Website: apple
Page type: payment
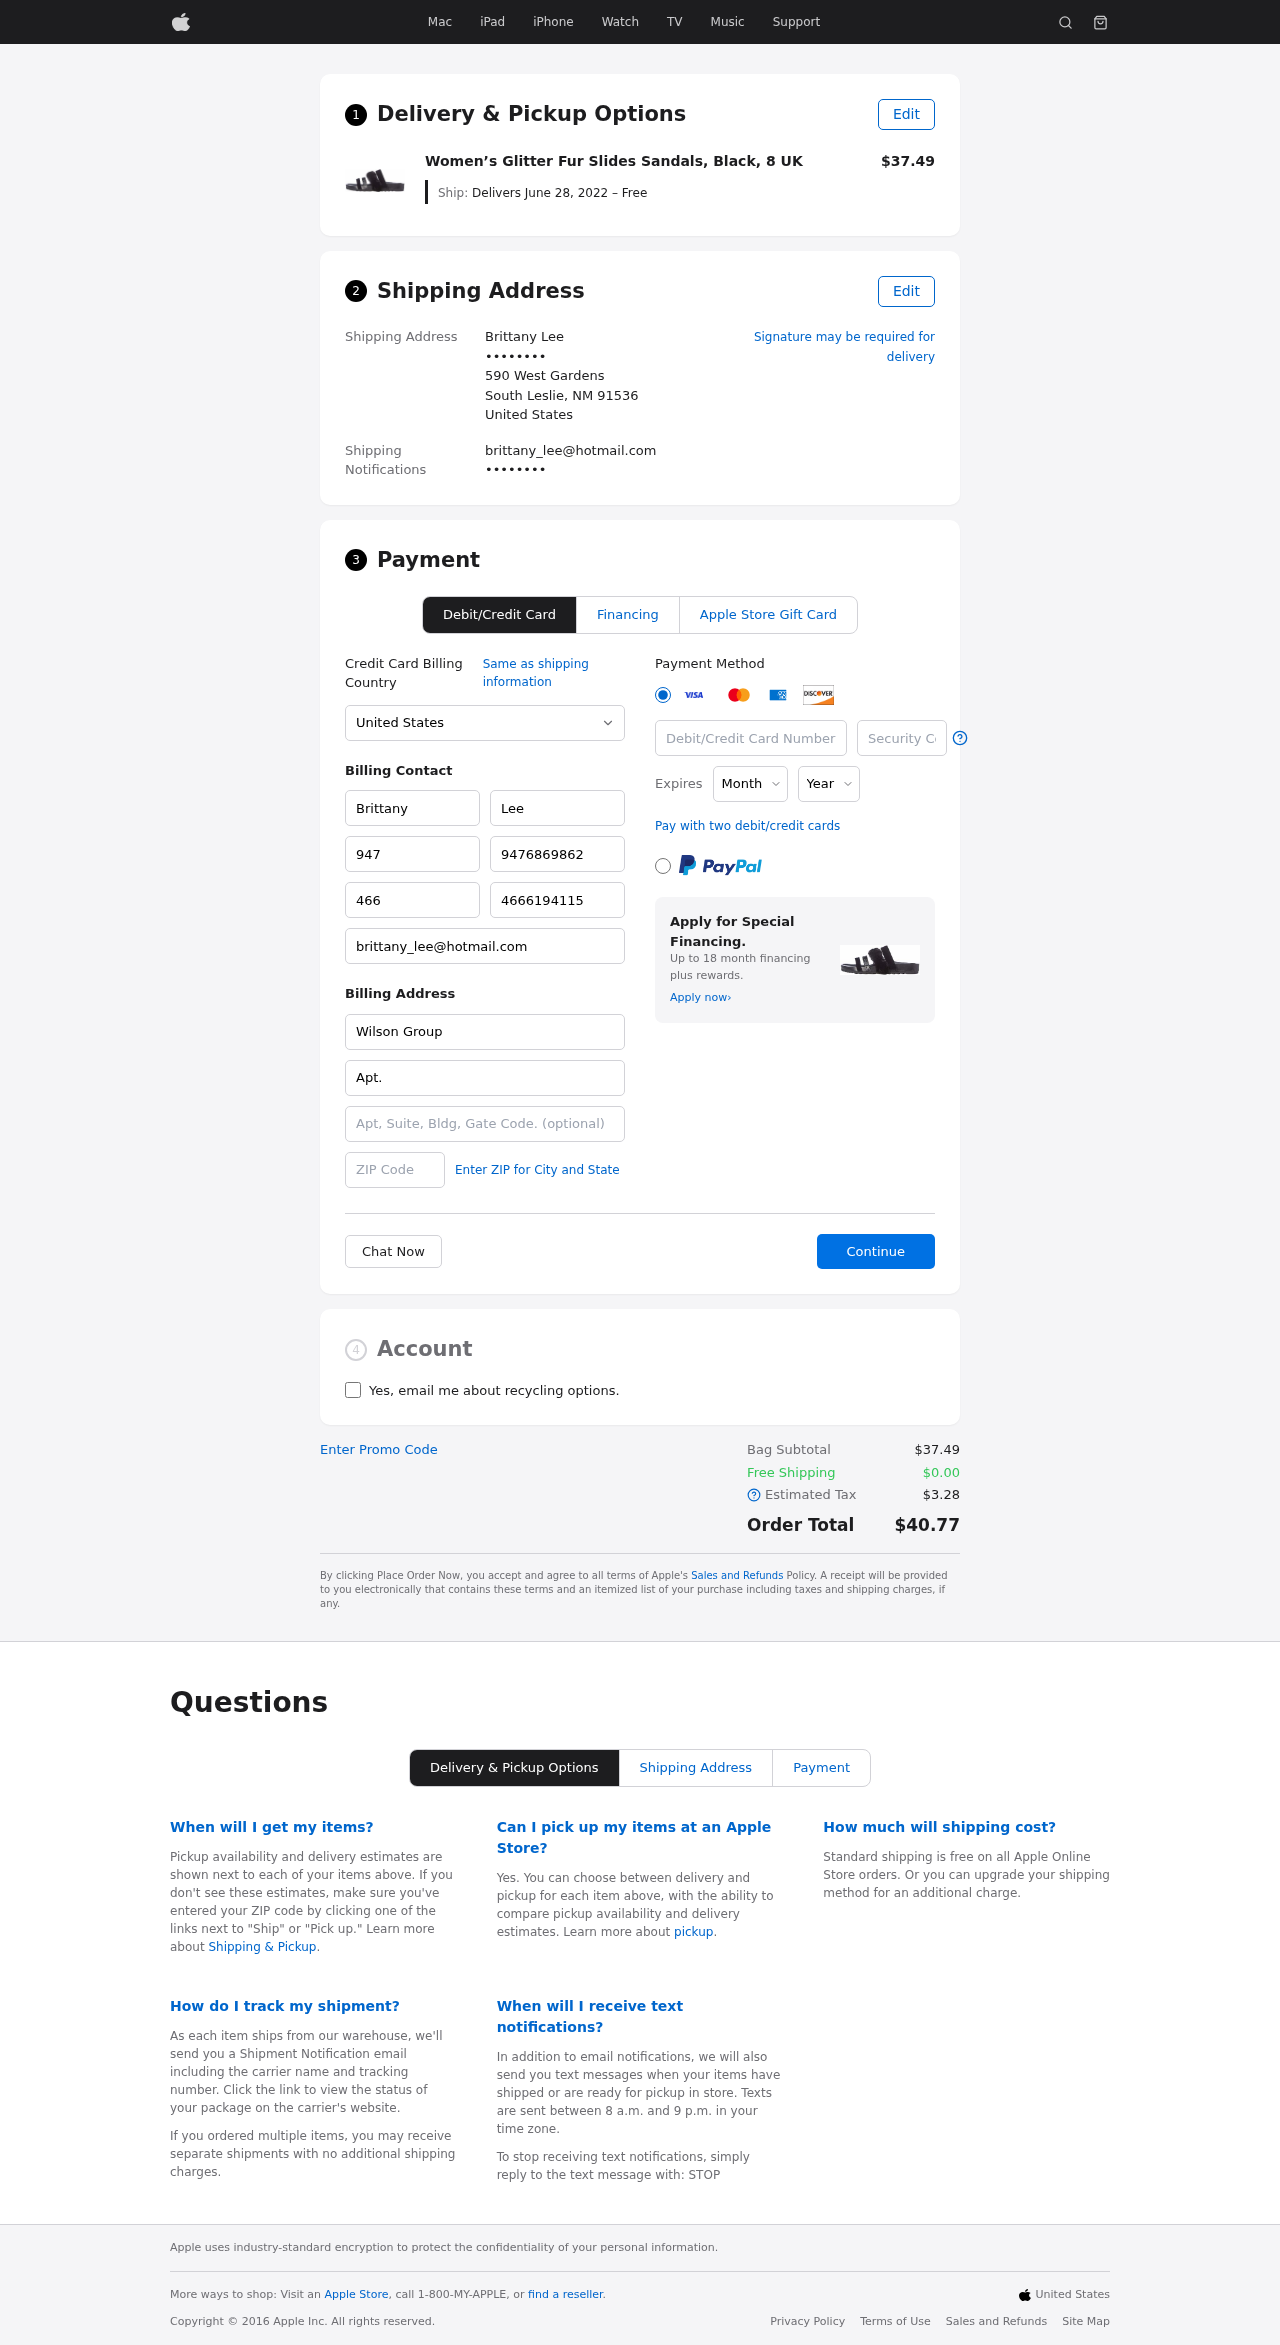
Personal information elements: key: PII_CARD_CVV
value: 760
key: PII_CARD_EXPIRY_MONTH
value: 02
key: PII_CARD_EXPIRY_YEAR
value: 26
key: PII_CARD_NUMBER
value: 2720 2075 2362 3680
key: PII_CITY_STATE_ZIP
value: South Leslie, NM 91536
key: PII_COMPANY
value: Wilson Group
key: PII_COUNTRY
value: United States
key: PII_EMAIL
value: brittany_lee@hotmail.com
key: PII_EMAIL2
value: brittany_lee@hotmail.com
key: PII_FIRSTNAME
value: Brittany
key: PII_FULLNAME
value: Brittany Lee
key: PII_LASTNAME
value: Lee
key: PII_PHONE3
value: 9476869862
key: PII_PHONE_ALT
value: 4666194115
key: PII_PHONE_ALT_AREA
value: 466
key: PII_PHONE_AREA
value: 947
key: PII_POSTCODE2
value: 14390
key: PII_SECURITY_CODE
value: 66238
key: PII_STREET
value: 590 West Gardens
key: PII_STREET2
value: Apt. 410
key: PII_PHONE
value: ••••••••
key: PII_PHONE2
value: ••••••••
Product elements: key: PRODUCT1_NAME
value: Women’s Glitter Fur Slides Sandals, Black, 8 UK
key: PRODUCT1_PRICE
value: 37.49
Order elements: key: ORDER_DELIVERY_DATE
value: Delivers June 28, 2022 – Free
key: ORDER_SUBTOTAL
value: $37.49
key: ORDER_SHIPPING_COST
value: $0.00
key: ORDER_TAX
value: $3.28
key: ORDER_TOTAL
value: $40.77